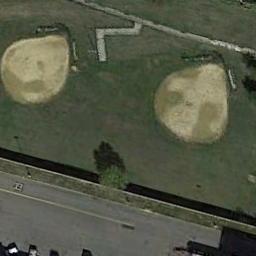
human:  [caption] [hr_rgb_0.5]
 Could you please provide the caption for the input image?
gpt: There are two baseball diamonds in the grass along the roads .

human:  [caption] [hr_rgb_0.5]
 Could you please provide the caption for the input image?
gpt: Two adjacent baseball diamonds next to a road .

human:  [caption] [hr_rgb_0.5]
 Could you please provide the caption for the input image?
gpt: There are two baseball diamonds on the open place with a road pass by .

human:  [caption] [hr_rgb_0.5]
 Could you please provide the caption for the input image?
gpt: There are 11 baseball courts in the picture, Four of which are double the others .

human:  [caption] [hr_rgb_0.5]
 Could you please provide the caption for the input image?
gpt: A road is next to the  two baseball diamonds .